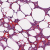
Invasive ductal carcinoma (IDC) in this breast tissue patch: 0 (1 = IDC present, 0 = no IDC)